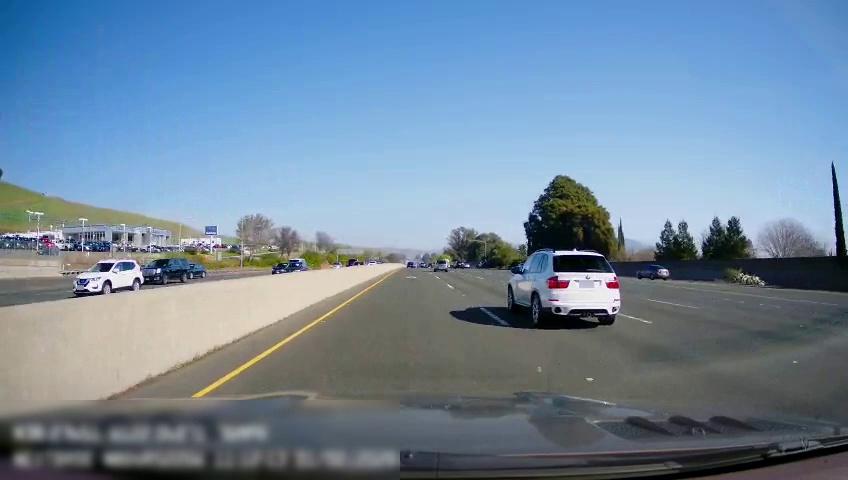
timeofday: Day
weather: Sunny
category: Drivable Space
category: Drivable Space
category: Vehicles | Car
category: Vehicles | SUV
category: Vehicles | SUV
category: Vehicles | SUV
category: Vehicles | Car
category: Vehicles | SUV
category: Vehicles | SUV
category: Vehicles | SUV
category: Vehicles | Car
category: Lanes | Alternate Lane
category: Lanes | Current Lane
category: Lanes | Current Lane
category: Lanes | Alternate Lane
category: Lanes | Alternate Lane